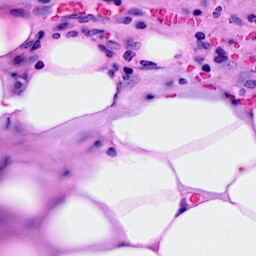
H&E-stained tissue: Breast